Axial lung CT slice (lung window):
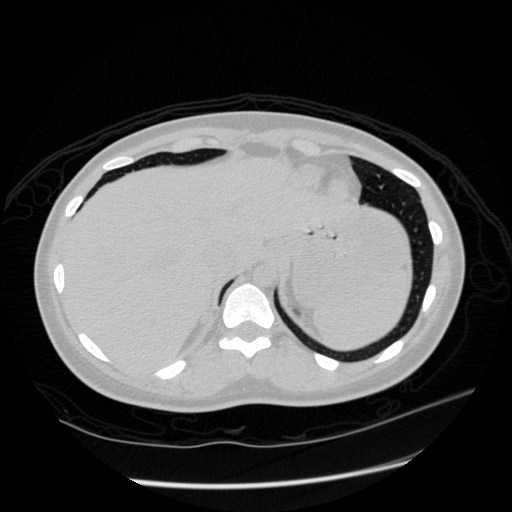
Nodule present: no